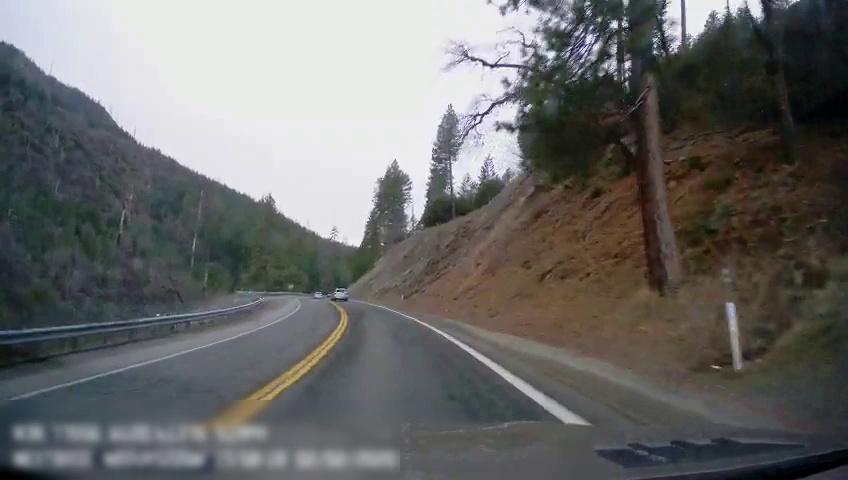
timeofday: Day
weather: Cloudy
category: Drivable Space
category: Vehicles | Car
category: Lanes | Current Lane
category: Lanes | Current Lane
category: Lanes | Opposite Lane